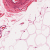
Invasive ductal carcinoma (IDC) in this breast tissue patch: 0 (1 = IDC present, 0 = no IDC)